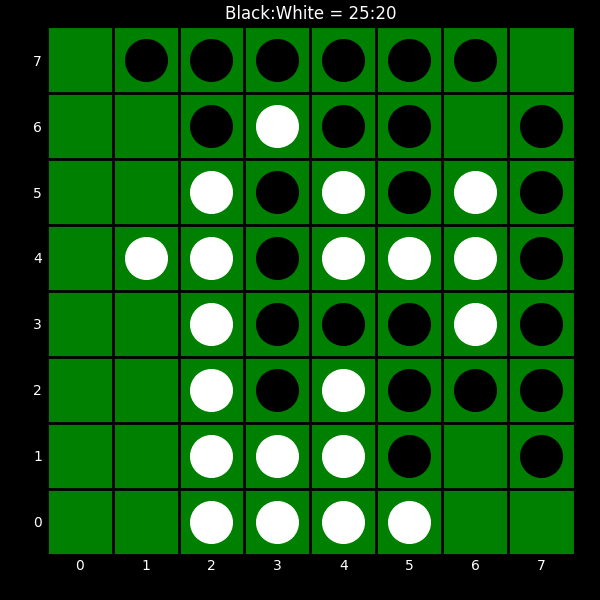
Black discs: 25
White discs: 20